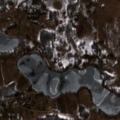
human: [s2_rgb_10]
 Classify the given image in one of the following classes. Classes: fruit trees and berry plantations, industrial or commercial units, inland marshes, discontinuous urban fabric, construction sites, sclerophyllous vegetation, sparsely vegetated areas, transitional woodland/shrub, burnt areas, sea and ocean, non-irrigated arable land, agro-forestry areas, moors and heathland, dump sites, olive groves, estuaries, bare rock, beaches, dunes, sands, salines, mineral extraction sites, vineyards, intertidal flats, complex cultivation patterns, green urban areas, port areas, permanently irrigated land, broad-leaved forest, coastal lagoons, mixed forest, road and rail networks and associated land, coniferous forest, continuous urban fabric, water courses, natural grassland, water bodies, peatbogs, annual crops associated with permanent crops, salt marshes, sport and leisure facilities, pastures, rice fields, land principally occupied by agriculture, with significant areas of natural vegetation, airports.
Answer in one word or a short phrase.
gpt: non-irrigated arable land, complex cultivation patterns, land principally occupied by agriculture, with significant areas of natural vegetation, broad-leaved forest, water bodies